Field crop: tomato
Growth stage: 1
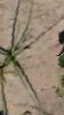
Species: cyperus